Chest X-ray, PA view. Patient: 55 years old, sex F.
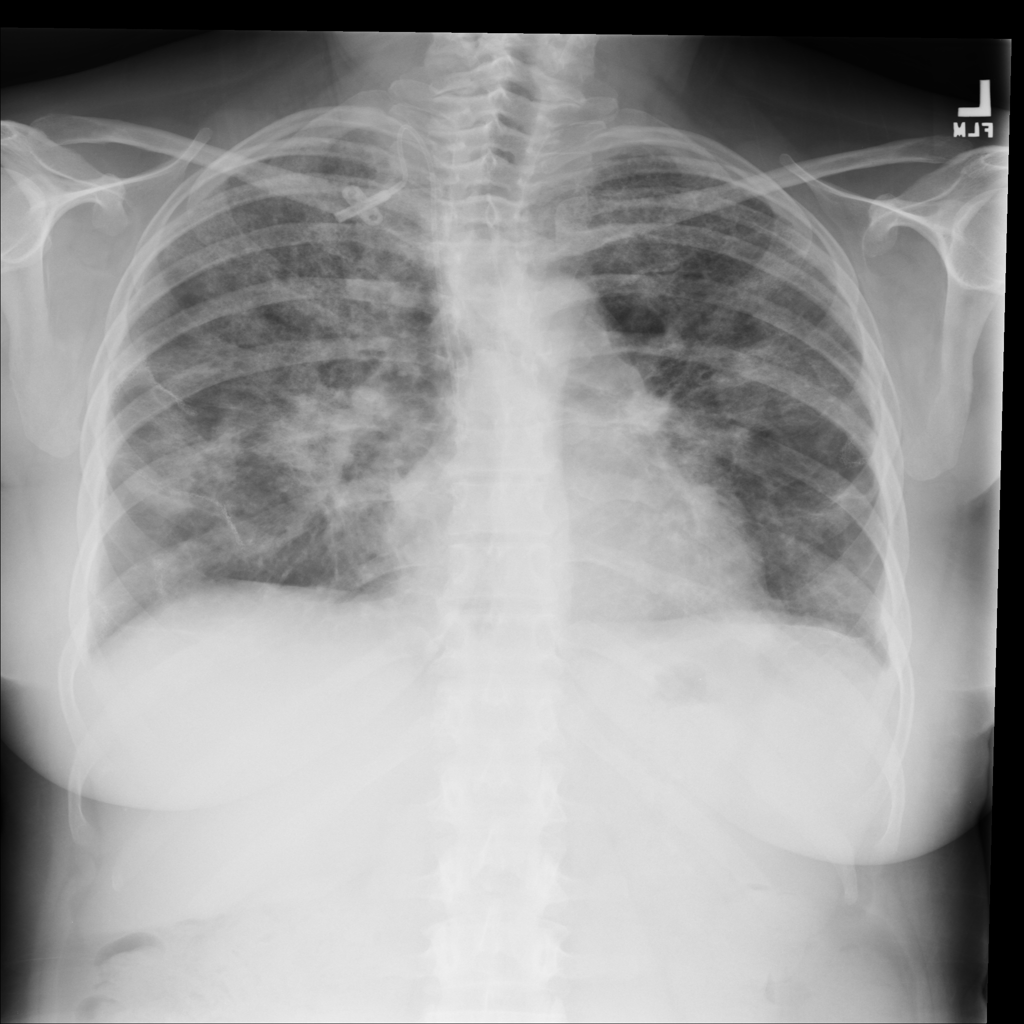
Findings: Infiltration